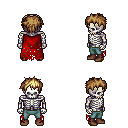
a pixel art fantasy rpg character, male body template, skeleton, red tattered cape, teal pants, blonde bedhead hairstyle, brown shoes, four views (front, back, left, right), 2x2 character sprite sheet, small pixel art, hard edges, no anti-aliasing